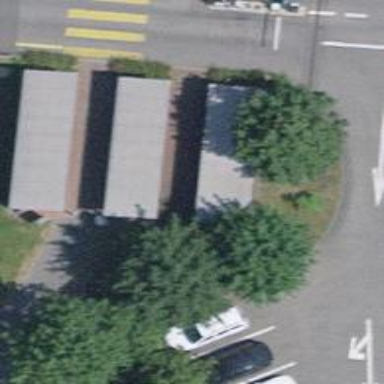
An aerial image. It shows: Bicycle parking facility.